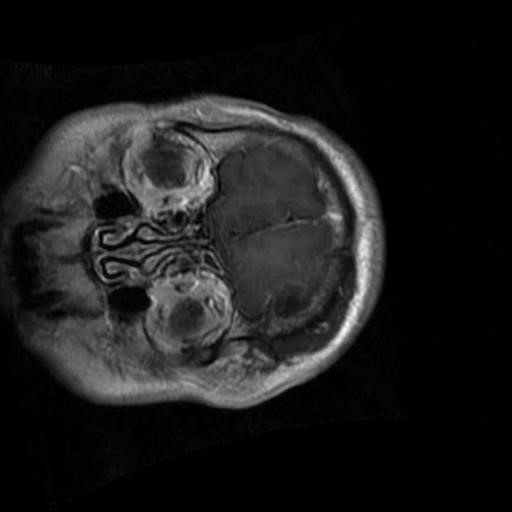
Label: brain_glioma